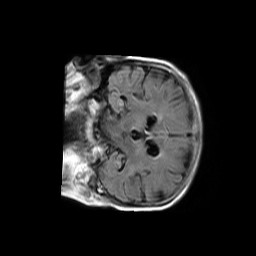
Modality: FLAIR
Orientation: coronal
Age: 86
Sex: female
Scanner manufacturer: philips
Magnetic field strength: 1.5 T
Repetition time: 11 s
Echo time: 0.14 s